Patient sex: F
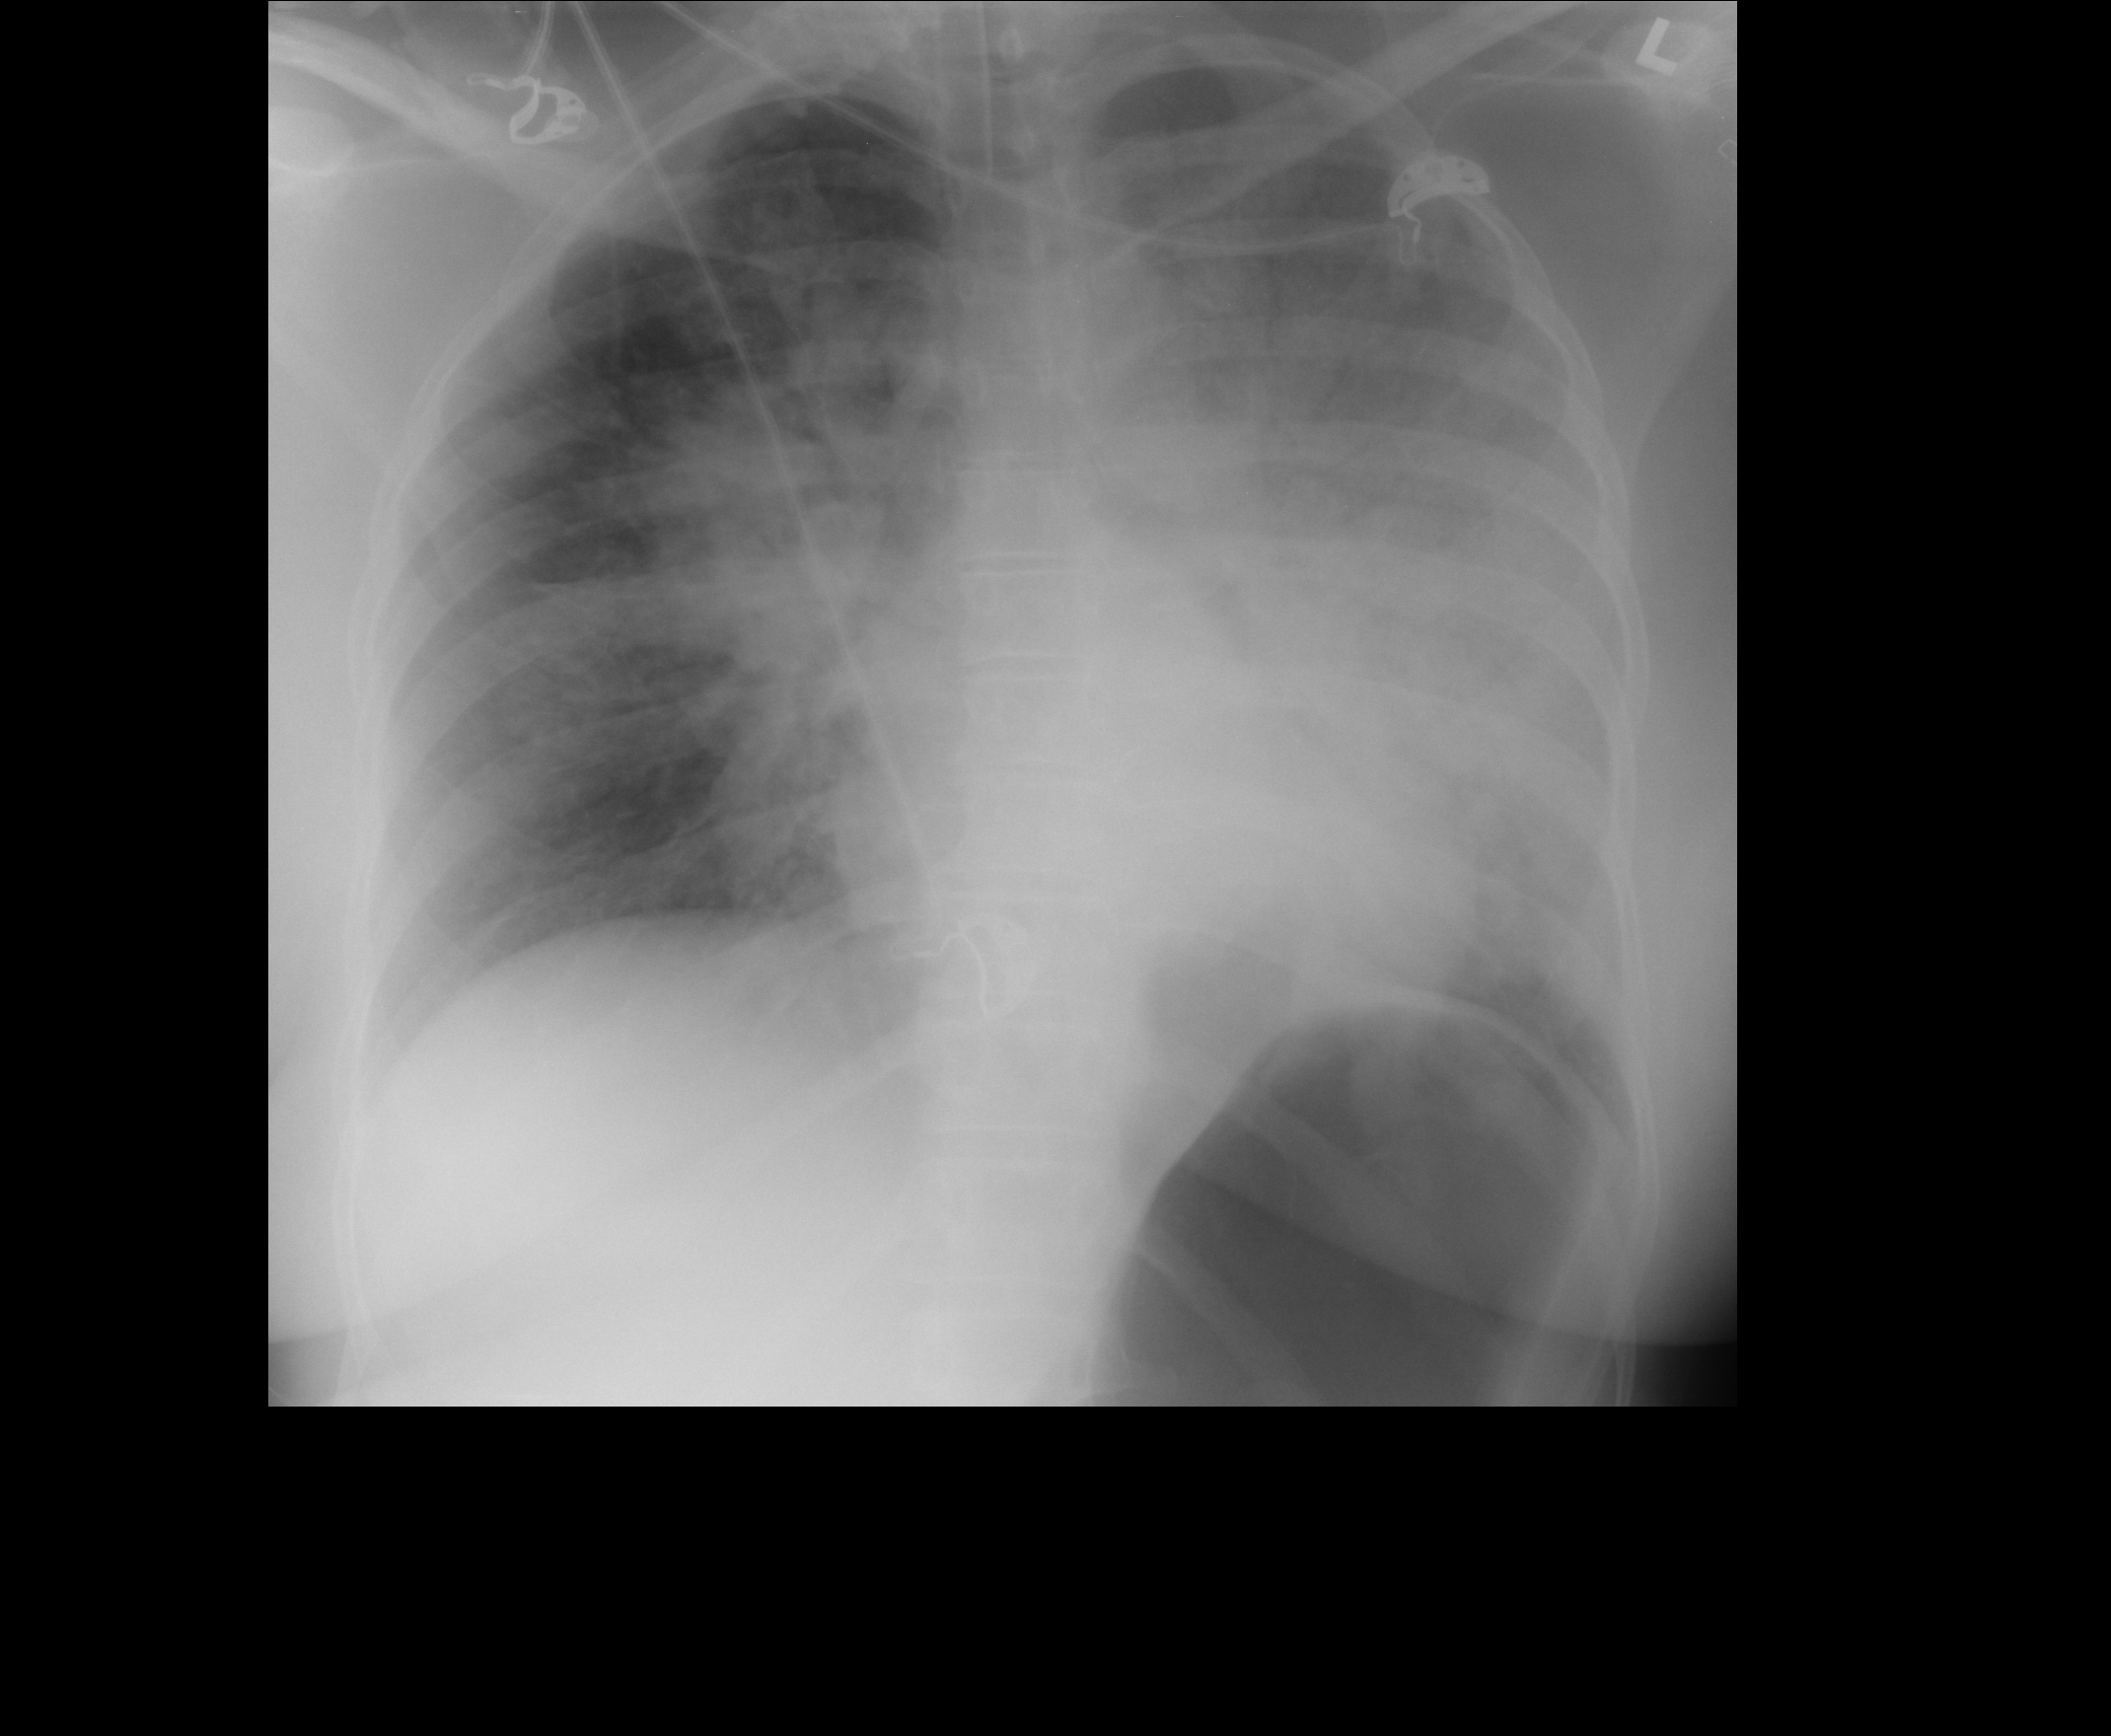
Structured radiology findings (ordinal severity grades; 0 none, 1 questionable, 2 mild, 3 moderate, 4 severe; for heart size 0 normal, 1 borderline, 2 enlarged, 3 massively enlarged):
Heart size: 1
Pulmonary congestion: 3
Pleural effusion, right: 0
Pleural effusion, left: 0
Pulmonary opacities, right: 3
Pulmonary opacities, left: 3
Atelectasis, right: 0
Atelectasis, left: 2